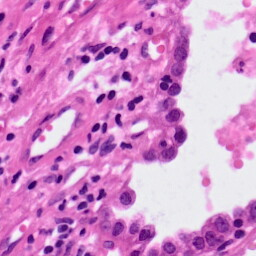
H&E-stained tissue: Lung